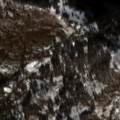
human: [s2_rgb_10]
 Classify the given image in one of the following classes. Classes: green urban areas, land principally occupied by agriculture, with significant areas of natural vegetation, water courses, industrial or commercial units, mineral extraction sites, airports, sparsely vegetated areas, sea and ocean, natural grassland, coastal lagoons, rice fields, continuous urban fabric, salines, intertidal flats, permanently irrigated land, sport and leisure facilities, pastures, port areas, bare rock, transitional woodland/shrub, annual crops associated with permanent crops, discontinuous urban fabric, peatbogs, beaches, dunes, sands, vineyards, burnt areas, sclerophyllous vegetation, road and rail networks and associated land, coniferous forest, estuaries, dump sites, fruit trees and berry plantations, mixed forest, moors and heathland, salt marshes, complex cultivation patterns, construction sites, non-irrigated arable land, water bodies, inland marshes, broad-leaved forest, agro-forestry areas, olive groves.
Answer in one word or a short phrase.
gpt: land principally occupied by agriculture, with significant areas of natural vegetation, broad-leaved forest, coniferous forest, natural grassland, transitional woodland/shrub